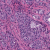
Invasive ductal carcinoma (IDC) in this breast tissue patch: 0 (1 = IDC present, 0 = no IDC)